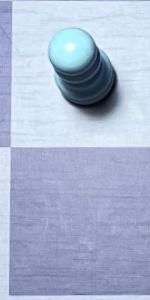
Label: Empty